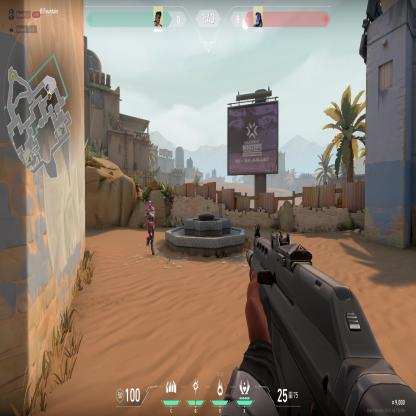
Label: enemy